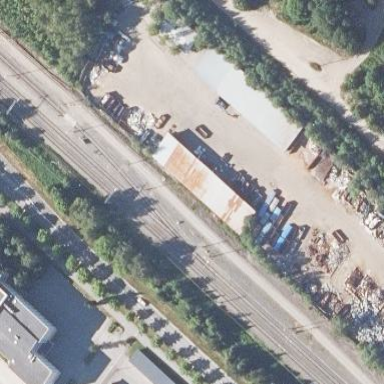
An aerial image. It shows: Industrial building.